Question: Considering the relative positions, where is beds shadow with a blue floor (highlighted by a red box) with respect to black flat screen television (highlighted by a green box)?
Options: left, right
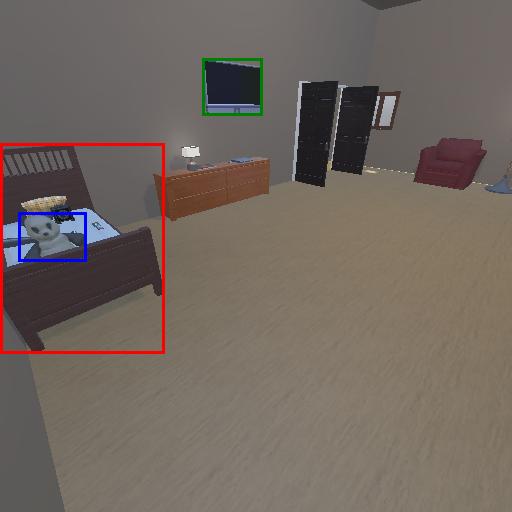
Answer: left